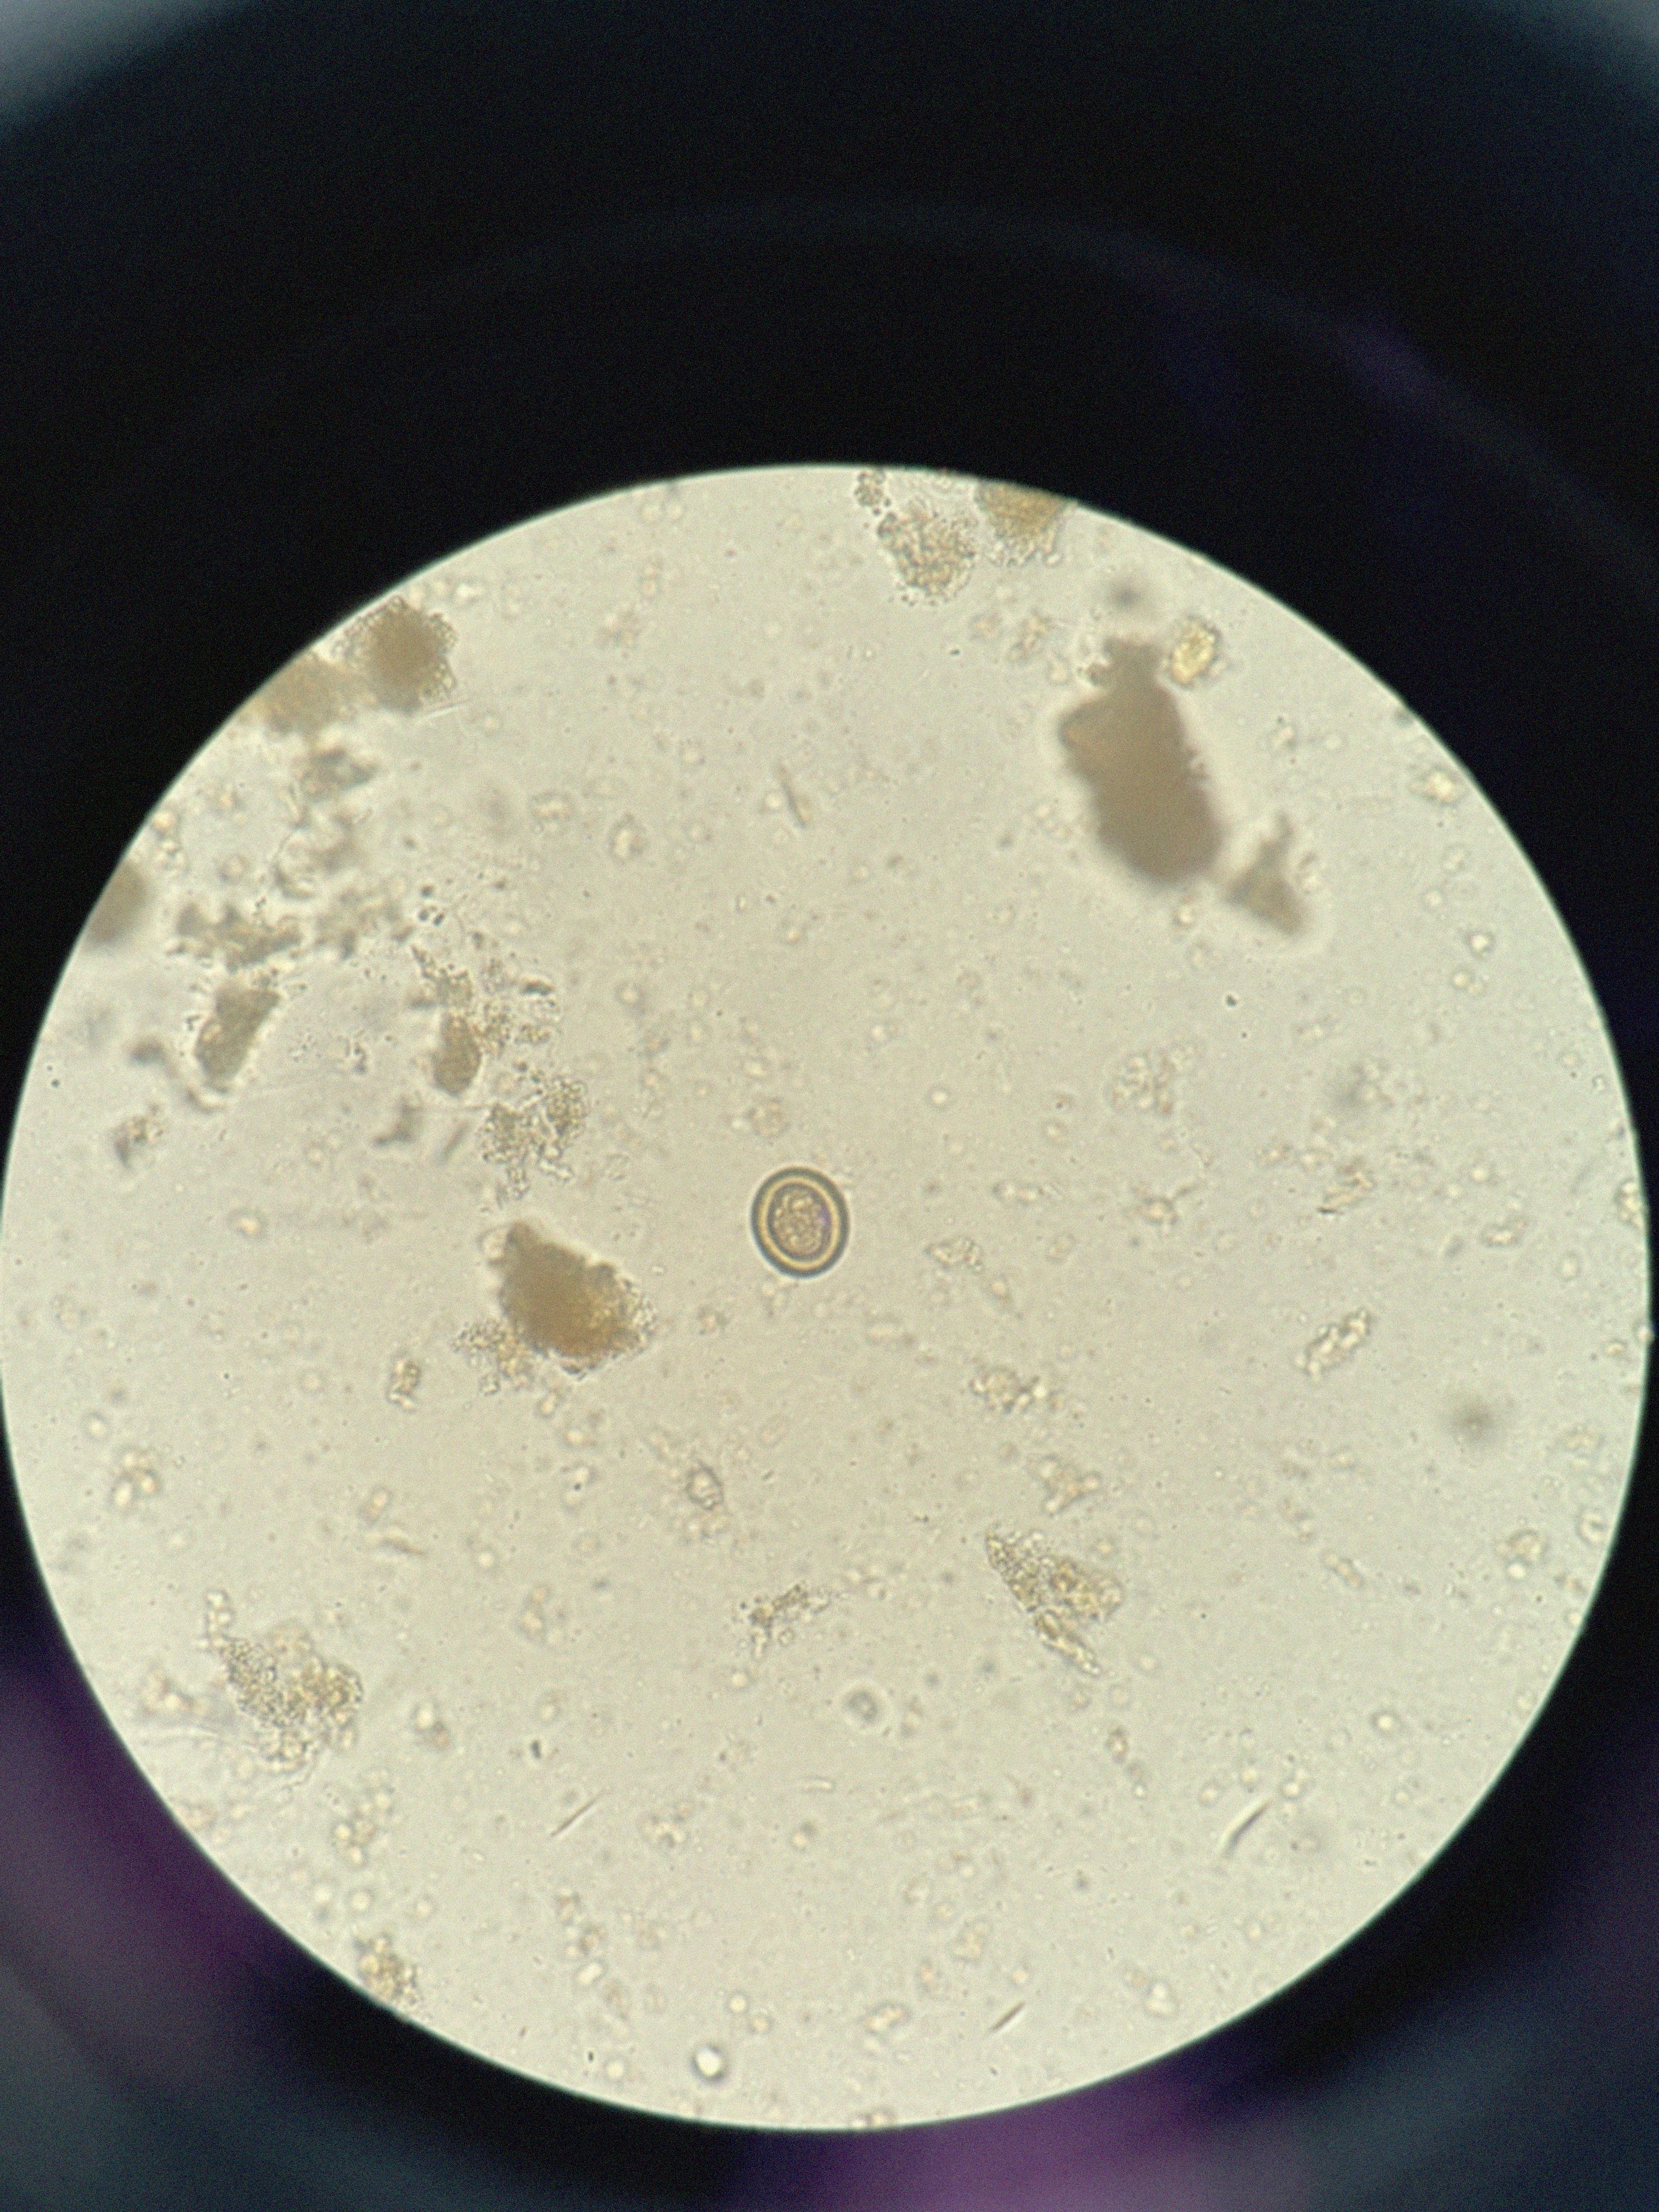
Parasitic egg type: Taenia spp. egg